Question: Let's says I have 3 classes, A, B & C
Class A, 'knows about' both class B and class C.
However, class B doesn't know about class C and I have a need to access quite a few variables from objects that are located in Class C from class B.
I can put a simple 'Getter' or 'Proxy' method into class A which allows me to access the required object's variables, however, as there are many of them (20+) it seems like a pretty long winded way of doing this.
I can't move the variables into the other class as it breaks other parts of my code (my actual code is about 24 classes so I don't want to be doing major surgery on it!)
What would be an accepteable method to access these variables?
Help appreciated

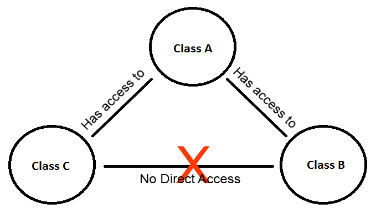
Answer: Unless there is a disadvantage to providing wholesale access, there could be a simple accessor to the entire B object, which would preclude having to maintain anything in 'A', such as when getters or setters are added or deleted from 'B'.
It's not necessarily a bad thing to have an access function for each variable in B, however, as this is the basic concept behind composition (<URL>. It's a pain to maintain this boilerplate, but it's not always unreasonable to do so.
As to your just-posted question: This would result in 'C' accessing everything in 'B' via two dots, as you say: 'aInstance.getB().getSomethingInB()'. But you're either going to maintain the boilerplate in 'A', or you're going to maintain the double-dot-accessors when using them in 'C'. I'd choose double-dots, at least in this case.
I gotta look up the Demeter thing :)